高二 · 解析几何
设双曲线 $\frac{y^{2}}{a^{2}}-\frac{x^{2}}{3}=1$ 的两个焦点分别为 $\mathrm{F}_{1} 、 \mathrm{~F}_{2}$ 离心率 $\mathrm{e}=2$.

(1) 求此双曲线的渐近线 $l_{1} 、 l_{2}$ 的方程;

(3) 过点 $\mathrm{N}(1,0)$ 能否作直线 $\mathrm{l}$, 使 $\mathrm{l}$ 与双曲线交于不同两点 $\mathrm{P} 、 \mathrm{Q}$. 且 $\overrightarrow{O P} \cdot \overrightarrow{O Q}=0$, 若存在,求直线 $l$ 的方程, 若不存在, 说明理由.
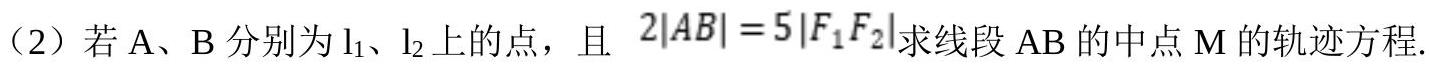
答案: (1)【解答】双曲线离心率为 $e=\frac{c}{a}=\frac{\sqrt{a^{2}+3}}{a}=2, a^{2}+3=4 a^{2}, a=1, b=\sqrt{3}$, 所以渐近线方程: $y= \pm \frac{\sqrt{3}}{3} x$(2)【解答】设 $\mathrm{A}\left(\mathrm{x}_{1}, \mathrm{y}_{1}ight) 、 \mathrm{~B}\left(\mathrm{x}_{2}, \mathrm{y}_{2}ight) \mathrm{AB}$ 的中点 $\mathrm{M}(\mathrm{x}, \mathrm{y}) \because 2|\mathrm{AB}|=5\left|\mathrm{~F}_{1} \mathrm{~F}_{2}ight| 	herefore|\mathrm{AB}|=10$ $	herefore\left(\mathrm{x}_{1}, \quad \mathrm{x}_{2}ight)^{2}+\left(\mathrm{y}_{1}-\mathrm{y}_{2}ight)^{2}=100$, 又 $\mathrm{y}_{1}=\frac{\sqrt{3}}{3} x_{1}, \quad y_{2}=-\frac{\sqrt{3}}{3} x_{2}, \quad \mathrm{x}_{1}+\mathrm{x}_{2}=2 \mathrm{x} \quad, \quad \mathrm{y}_{1}+\mathrm{y}_{2}=2 \mathrm{y}$. $	herefore y_{1}+y_{2}=\frac{\sqrt{3}}{3}\left(x_{1}-x_{2}ight) \quad, \quad y_{1}-y_{2}=\frac{\sqrt{3}}{3}\left(x_{1}+x_{2}ight)$ $	herefore 3(2 y)^{2}+\frac{1}{3}(2 x)^{2}=100$, 即 $\frac{x^{2}}{75}-\frac{3 y^{2}}{25}=1$(3)【解答】假设存在这样的直线 $\mathrm{e}$, 设其方程为 $\mathrm{y}=\mathrm{k}(\mathrm{x}-1) \mathrm{P}\left(\mathrm{x}_{1} \quad, \mathrm{y}_{1}ight), \mathrm{Q}\left(\mathrm{x}_{2}, \mathrm{y}_{2}ight): \overrightarrow{O P} \cdot \overrightarrow{O Q}=0$ $	herefore \mathrm{x}_{1} \mathrm{x}_{2}+\mathrm{y}_{1} \mathrm{y}_{2}=0 	herefore \mathrm{x}_{1} \mathrm{X}_{2}+\mathrm{k}^{2}\left[\mathrm{x}_{1} \mathrm{X}_{2}-\left(\mathrm{x}_{1}+\mathrm{x}_{2}ight)+1ight]=0$ (1)由 $\left\{\begin{array}{l}y=k(x-1) \ y^{2}-\frac{x^{2}}{3}=1\end{array}ight.$ 得 $\left(3 \mathrm{k}^{2}-1ight) \mathrm{x}^{2}-6 \mathrm{k}^{2} \mathrm{x}+3 \mathrm{k}^{2}-3=0 	herefore\left\{\begin{array}{l}x_{1}+x_{2}=\frac{6 k^{2}}{3 k^{2}-1} \ x_{1} \cdot x_{2}=\frac{3 k^{2}-3}{3 k^{2}-1}\end{array}ight.$由(1)(2)得: $\mathrm{k}^{2}+3=0 	herefore \mathrm{k}$ 不存在, 即这样的直线不存在.